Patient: sex M, age 46
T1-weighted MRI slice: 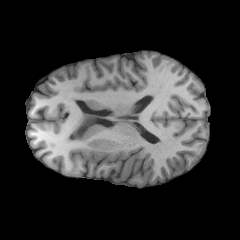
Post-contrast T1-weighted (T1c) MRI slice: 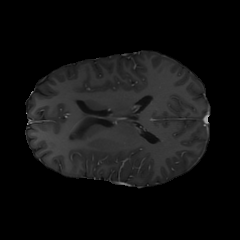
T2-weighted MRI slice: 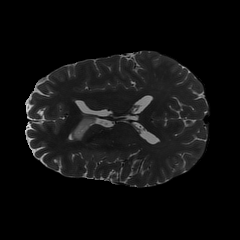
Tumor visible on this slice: yes
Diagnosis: Astrocytoma, IDH-mutant
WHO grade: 2